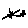
Label: star